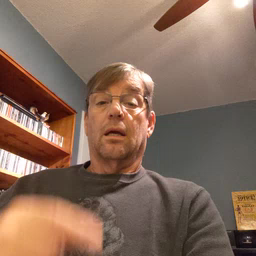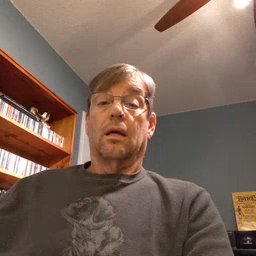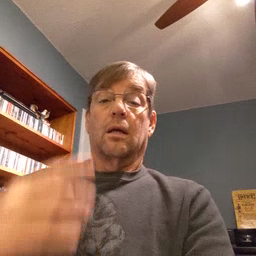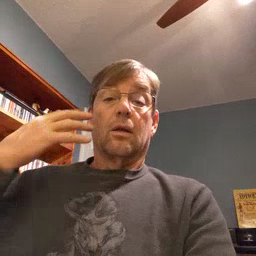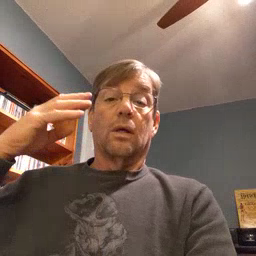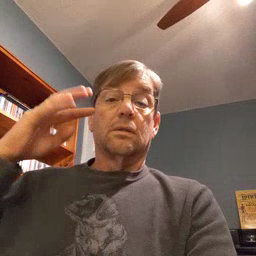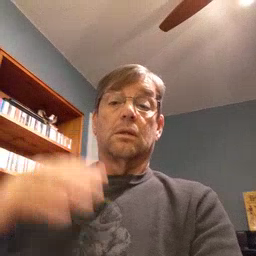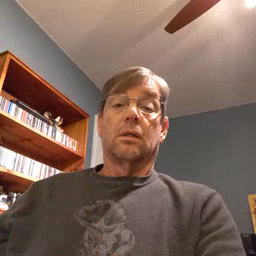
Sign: noisy